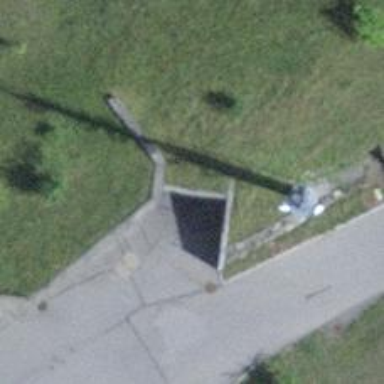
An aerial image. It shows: Gate.